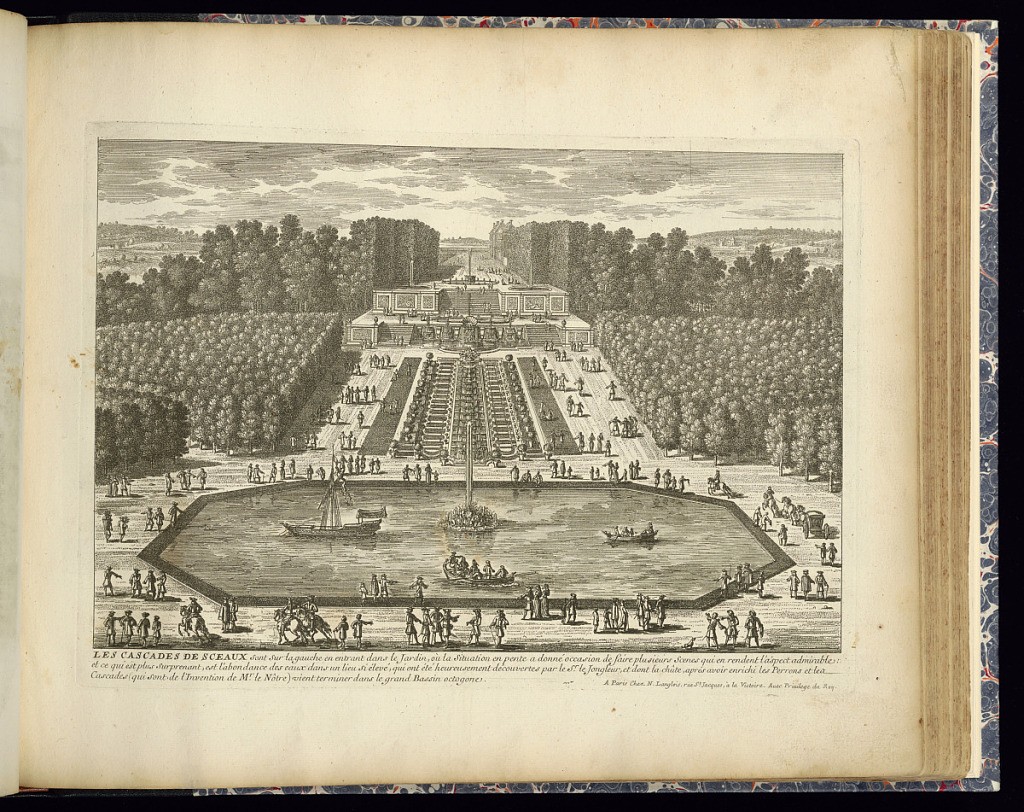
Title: LES CASCADES DE SCEAUX
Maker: Adam Perelle, French, 1638 – 1695
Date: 1674–1683
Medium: Etching on laid paper
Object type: Print
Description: View of fountain basins and cascading fountains in the gardens of Sceaux. In the foreground an octagonal basin with a jet of water in the center, and small row boats and a sailboat with figures. Beyond a cascading fountain and a two-tiered garden wall with fountains, and basins above. A building in the far background. Trees framing the grounds, and figures, horseman, and a horse drawn carriage throughout. The plate is titled with a description below.